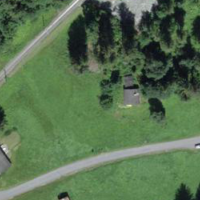
EUNIS habitat code: 43
Species observed at this site:
Acer pseudoplatanus